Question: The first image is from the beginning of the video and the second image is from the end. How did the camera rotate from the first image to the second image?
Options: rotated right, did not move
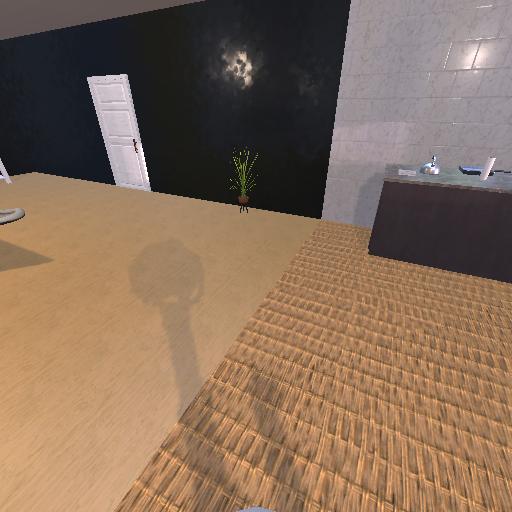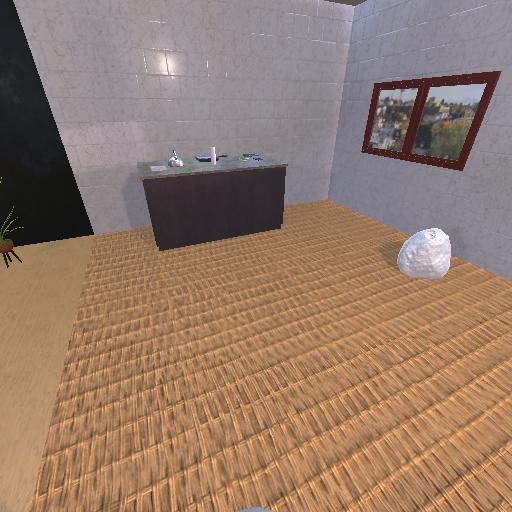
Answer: rotated right